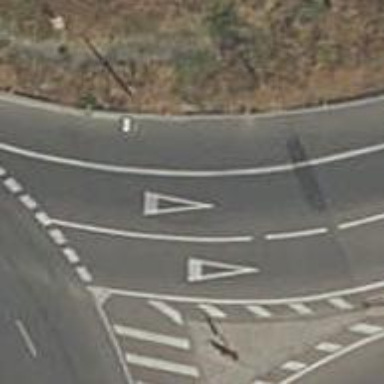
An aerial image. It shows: Road with "give way" sign.